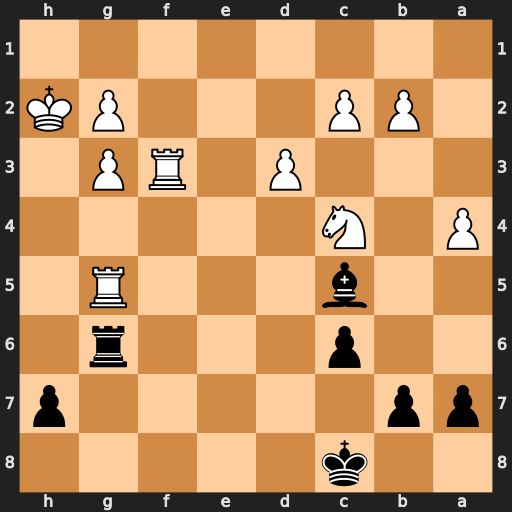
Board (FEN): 2k5/pp5p/2p3r1/2b3R1/P1N5/3P1RP1/1PP3PK/8
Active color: b
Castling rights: -
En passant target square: -
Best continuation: Rh6+ Rh5 Rxh5#